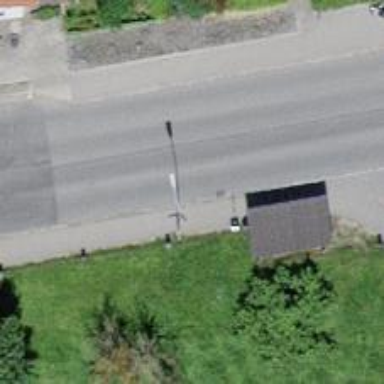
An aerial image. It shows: Bus stop with platform for public transport.